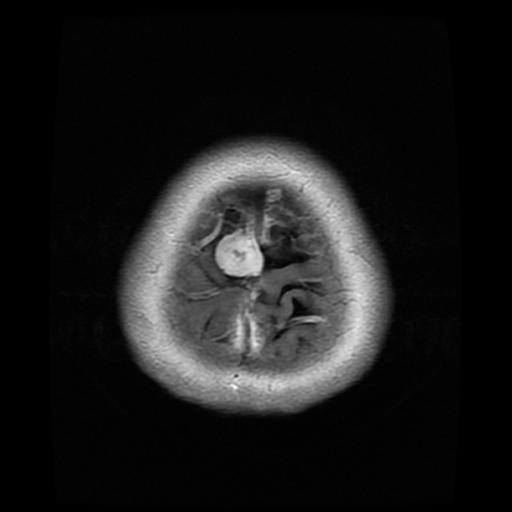
Label: meningioma